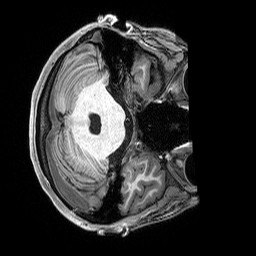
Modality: T1w
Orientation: axial
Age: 24
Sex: female
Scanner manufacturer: siemens
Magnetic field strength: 3 T
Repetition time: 2.8 s
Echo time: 0.00212 s